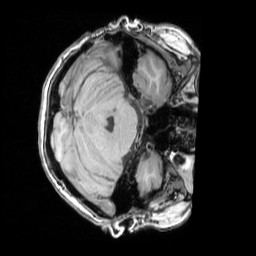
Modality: T1w
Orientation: axial
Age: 57
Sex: female
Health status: ill
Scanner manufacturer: siemens
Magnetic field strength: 3 T
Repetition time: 1.75 s
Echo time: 0.00418 s